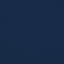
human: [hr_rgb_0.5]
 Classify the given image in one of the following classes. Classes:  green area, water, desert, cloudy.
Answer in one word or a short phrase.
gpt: water